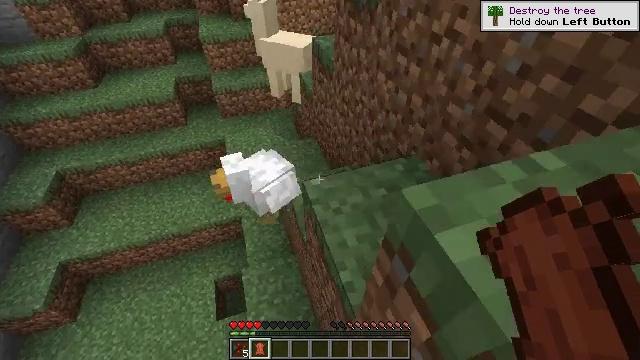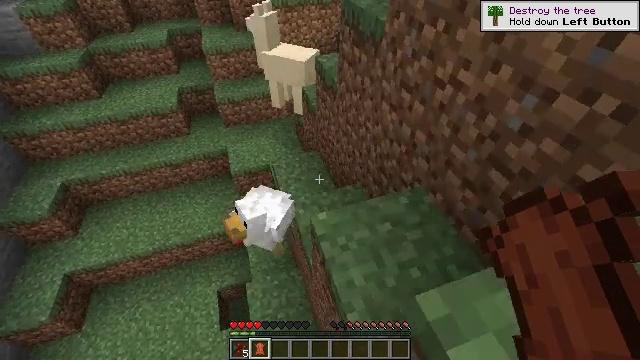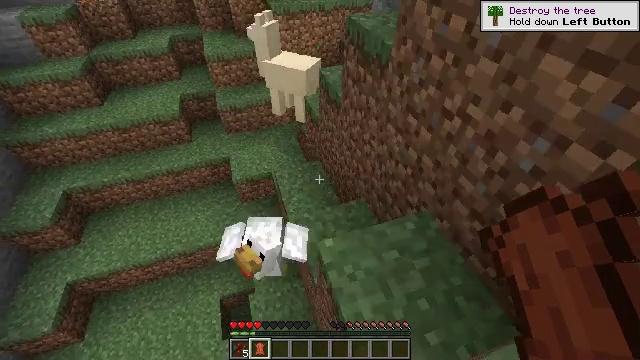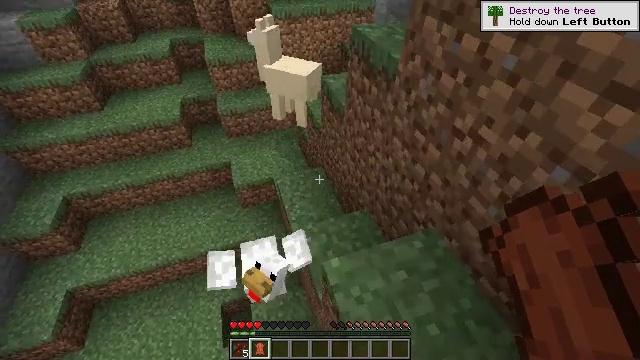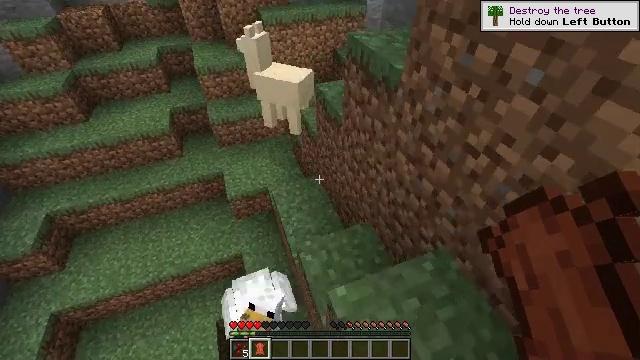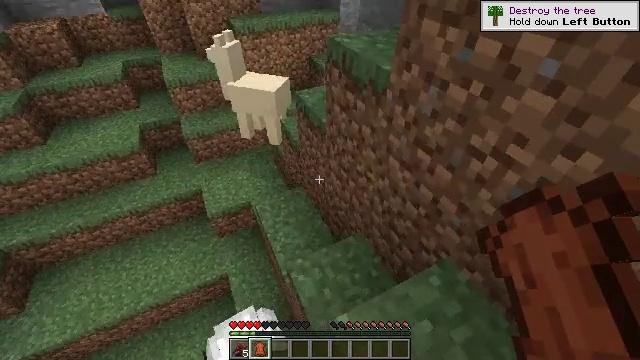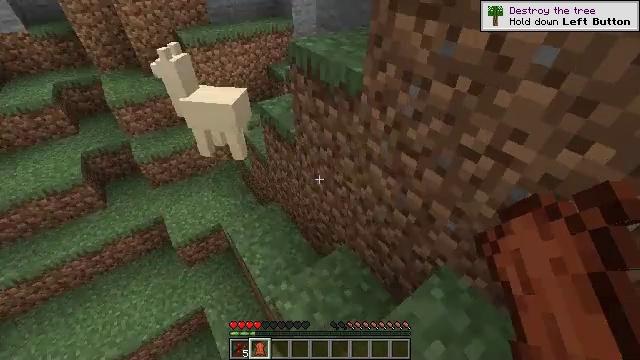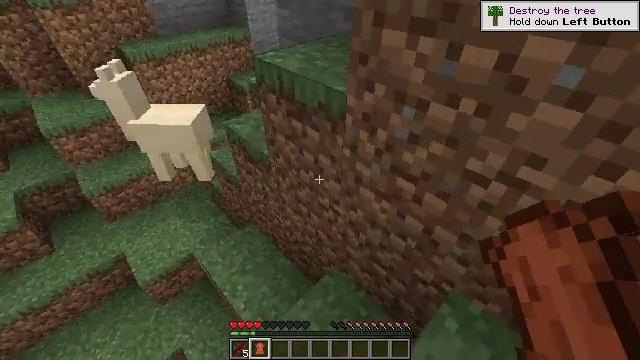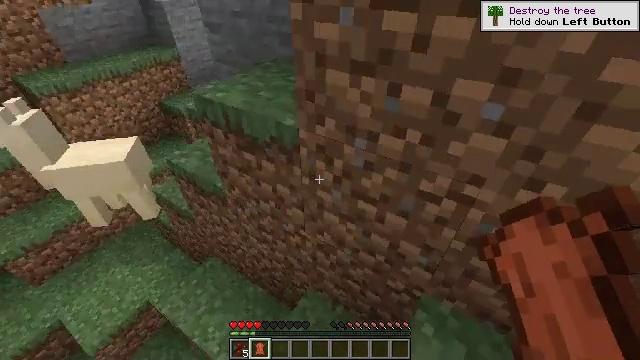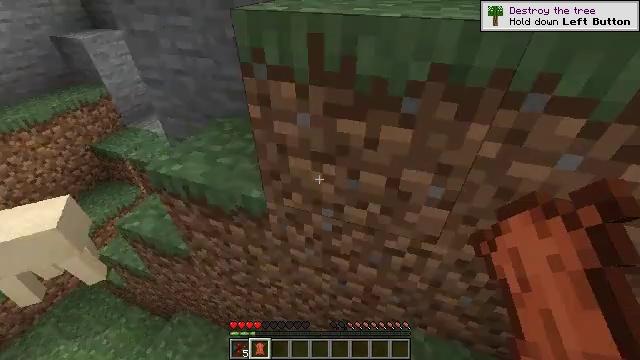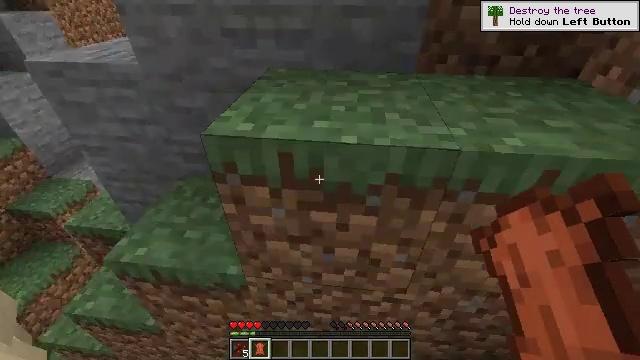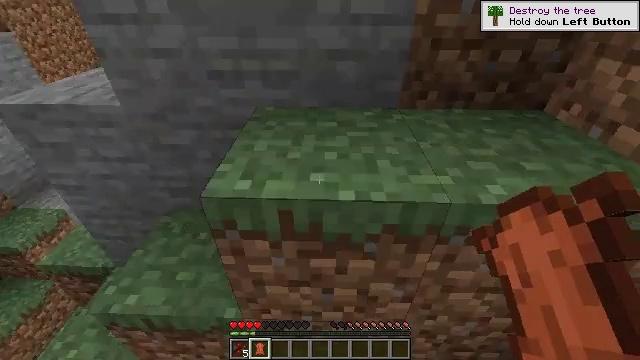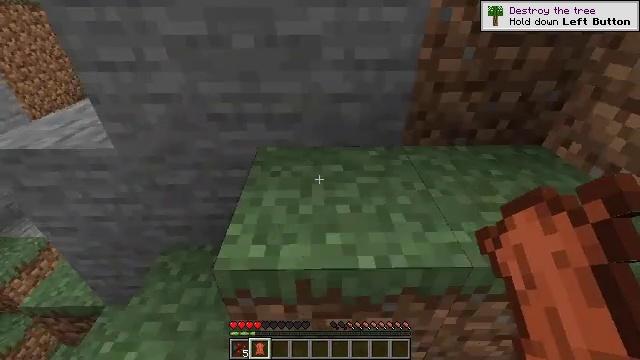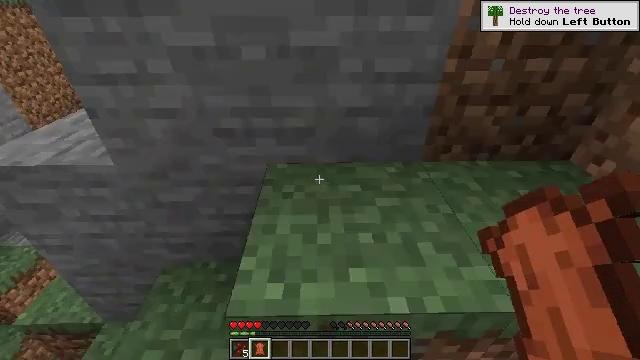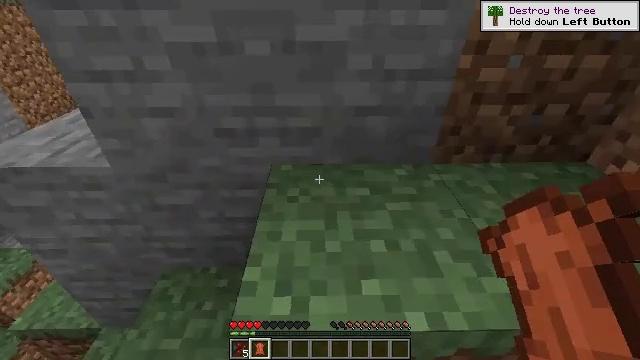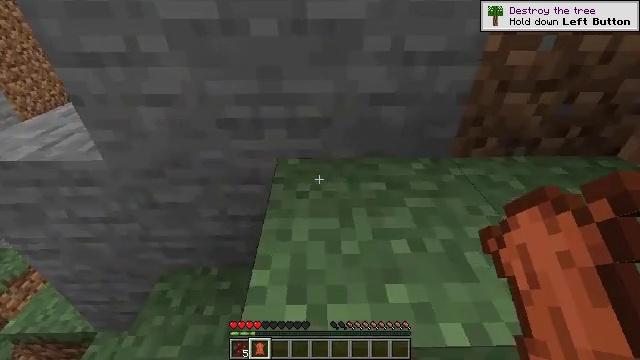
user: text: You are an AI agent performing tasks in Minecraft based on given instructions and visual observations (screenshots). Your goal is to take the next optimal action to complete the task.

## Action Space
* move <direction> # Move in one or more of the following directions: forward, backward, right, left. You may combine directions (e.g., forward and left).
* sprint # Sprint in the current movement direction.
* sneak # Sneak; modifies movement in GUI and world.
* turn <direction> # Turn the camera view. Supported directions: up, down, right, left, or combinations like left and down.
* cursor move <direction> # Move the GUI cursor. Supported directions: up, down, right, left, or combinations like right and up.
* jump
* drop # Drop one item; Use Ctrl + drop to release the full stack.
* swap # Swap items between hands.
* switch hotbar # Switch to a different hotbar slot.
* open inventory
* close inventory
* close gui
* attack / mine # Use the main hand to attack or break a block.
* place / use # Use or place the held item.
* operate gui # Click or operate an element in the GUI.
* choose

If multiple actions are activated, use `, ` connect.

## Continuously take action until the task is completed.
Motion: motion action
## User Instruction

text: Gather bee nest from a tree in the forest.
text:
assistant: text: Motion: move forward, jump
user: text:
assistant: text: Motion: move forward, jump
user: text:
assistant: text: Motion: move forward, jump
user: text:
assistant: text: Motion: move forward, turn right, jump
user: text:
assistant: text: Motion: move forward, turn right and up, jump
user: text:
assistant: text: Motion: move forward, turn right and up, jump
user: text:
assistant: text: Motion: move forward, turn right, jump
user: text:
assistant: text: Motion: move forward, turn right and up, jump
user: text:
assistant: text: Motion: move forward, turn right and up, jump
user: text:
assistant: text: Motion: move forward, turn right and up, jump
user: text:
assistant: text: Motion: move forward, turn right and up, jump
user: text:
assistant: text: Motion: move forward, turn right and up, jump
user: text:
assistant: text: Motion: move forward, jump
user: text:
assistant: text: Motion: move forward, jump
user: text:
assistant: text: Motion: move forward, jump
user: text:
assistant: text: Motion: move forward, jump
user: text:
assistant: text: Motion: move forward, turn right and up, jump
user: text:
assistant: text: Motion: move forward, turn right and up, jump
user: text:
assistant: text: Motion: move forward, turn right and up, jump
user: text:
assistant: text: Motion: move forward, turn right and up, jump
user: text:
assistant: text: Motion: move forward, turn right, jump
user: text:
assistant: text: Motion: move forward, turn right, jump
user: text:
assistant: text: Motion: move forward, turn right, jump
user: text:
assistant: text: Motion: move forward, turn left, jump
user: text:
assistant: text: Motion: move forward, turn left and up, jump
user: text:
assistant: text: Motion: move forward, turn left and up, jump
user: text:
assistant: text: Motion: move forward, turn left and up, jump
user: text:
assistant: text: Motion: move forward, turn left and up, jump
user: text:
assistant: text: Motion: move forward, turn left and up, jump
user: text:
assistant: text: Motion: move forward, turn up, jump